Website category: jobs
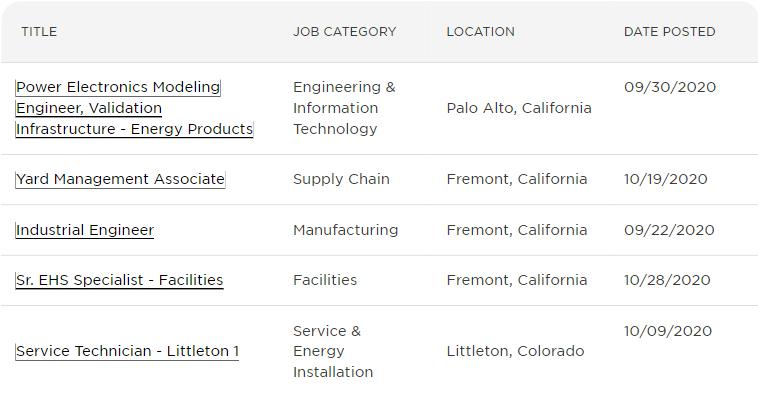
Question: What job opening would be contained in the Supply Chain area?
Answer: Yard Management Associate

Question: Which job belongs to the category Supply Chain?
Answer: Yard Management Associate

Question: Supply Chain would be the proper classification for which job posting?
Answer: Yard Management Associate

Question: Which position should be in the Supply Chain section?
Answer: Yard Management Associate

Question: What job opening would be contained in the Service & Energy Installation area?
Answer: Service Technician - Littleton 1

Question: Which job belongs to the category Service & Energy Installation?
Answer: Service Technician - Littleton 1

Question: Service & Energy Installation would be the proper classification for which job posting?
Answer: Service Technician - Littleton 1

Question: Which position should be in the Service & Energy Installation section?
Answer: Service Technician - Littleton 1

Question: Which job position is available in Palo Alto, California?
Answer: Power Electronics Modeling Engineer, Validation Infrastructure - Energy Products

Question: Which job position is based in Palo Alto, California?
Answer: Power Electronics Modeling Engineer, Validation Infrastructure - Energy Products

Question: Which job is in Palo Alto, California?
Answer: Power Electronics Modeling Engineer, Validation Infrastructure - Energy Products

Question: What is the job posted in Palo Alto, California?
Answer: Power Electronics Modeling Engineer, Validation Infrastructure - Energy Products

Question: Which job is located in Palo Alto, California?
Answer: Power Electronics Modeling Engineer, Validation Infrastructure - Energy Products

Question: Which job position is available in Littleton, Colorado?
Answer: Service Technician - Littleton 1

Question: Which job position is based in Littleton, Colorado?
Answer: Service Technician - Littleton 1

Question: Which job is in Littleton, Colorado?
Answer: Service Technician - Littleton 1

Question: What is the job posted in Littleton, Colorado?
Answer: Service Technician - Littleton 1

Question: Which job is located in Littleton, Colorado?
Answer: Service Technician - Littleton 1